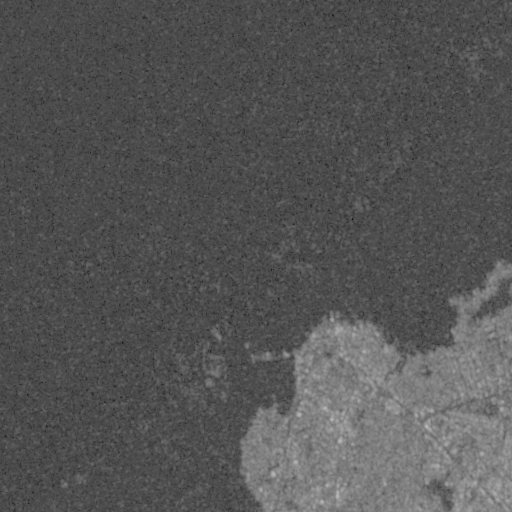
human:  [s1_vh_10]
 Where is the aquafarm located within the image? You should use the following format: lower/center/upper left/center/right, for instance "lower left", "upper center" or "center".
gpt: The aquafarm is located in the lower center of the image.
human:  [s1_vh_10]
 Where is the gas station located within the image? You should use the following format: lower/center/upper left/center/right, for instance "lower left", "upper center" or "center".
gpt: The gas station is located in the lower right of the image.
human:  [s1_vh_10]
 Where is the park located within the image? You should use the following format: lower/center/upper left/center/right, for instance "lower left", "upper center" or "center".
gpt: The park is located in the lower right of the image.
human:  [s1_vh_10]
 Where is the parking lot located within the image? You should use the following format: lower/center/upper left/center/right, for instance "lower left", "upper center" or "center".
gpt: The parking lot is located in the lower center of the image.
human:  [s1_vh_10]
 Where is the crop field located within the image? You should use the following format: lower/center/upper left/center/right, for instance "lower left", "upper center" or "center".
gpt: There is no crop field in the image.

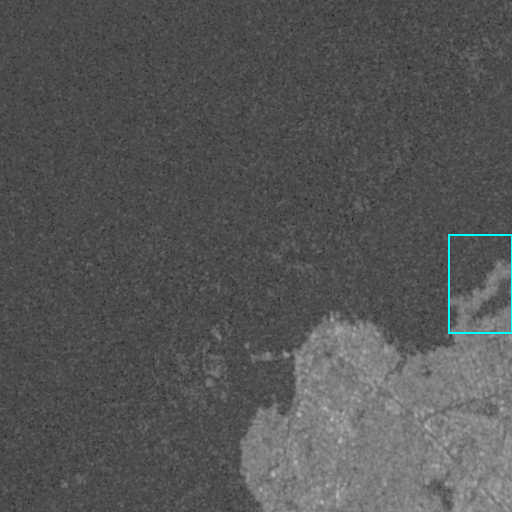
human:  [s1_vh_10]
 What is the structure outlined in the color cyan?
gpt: The structure outlined in cyan is a park.
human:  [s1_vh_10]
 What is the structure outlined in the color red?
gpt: There is no red outline.